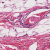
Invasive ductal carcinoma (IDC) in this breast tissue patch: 0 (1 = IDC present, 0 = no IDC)